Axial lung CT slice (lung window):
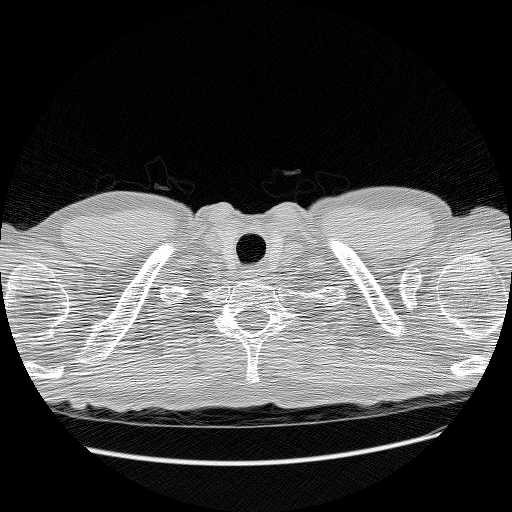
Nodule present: no